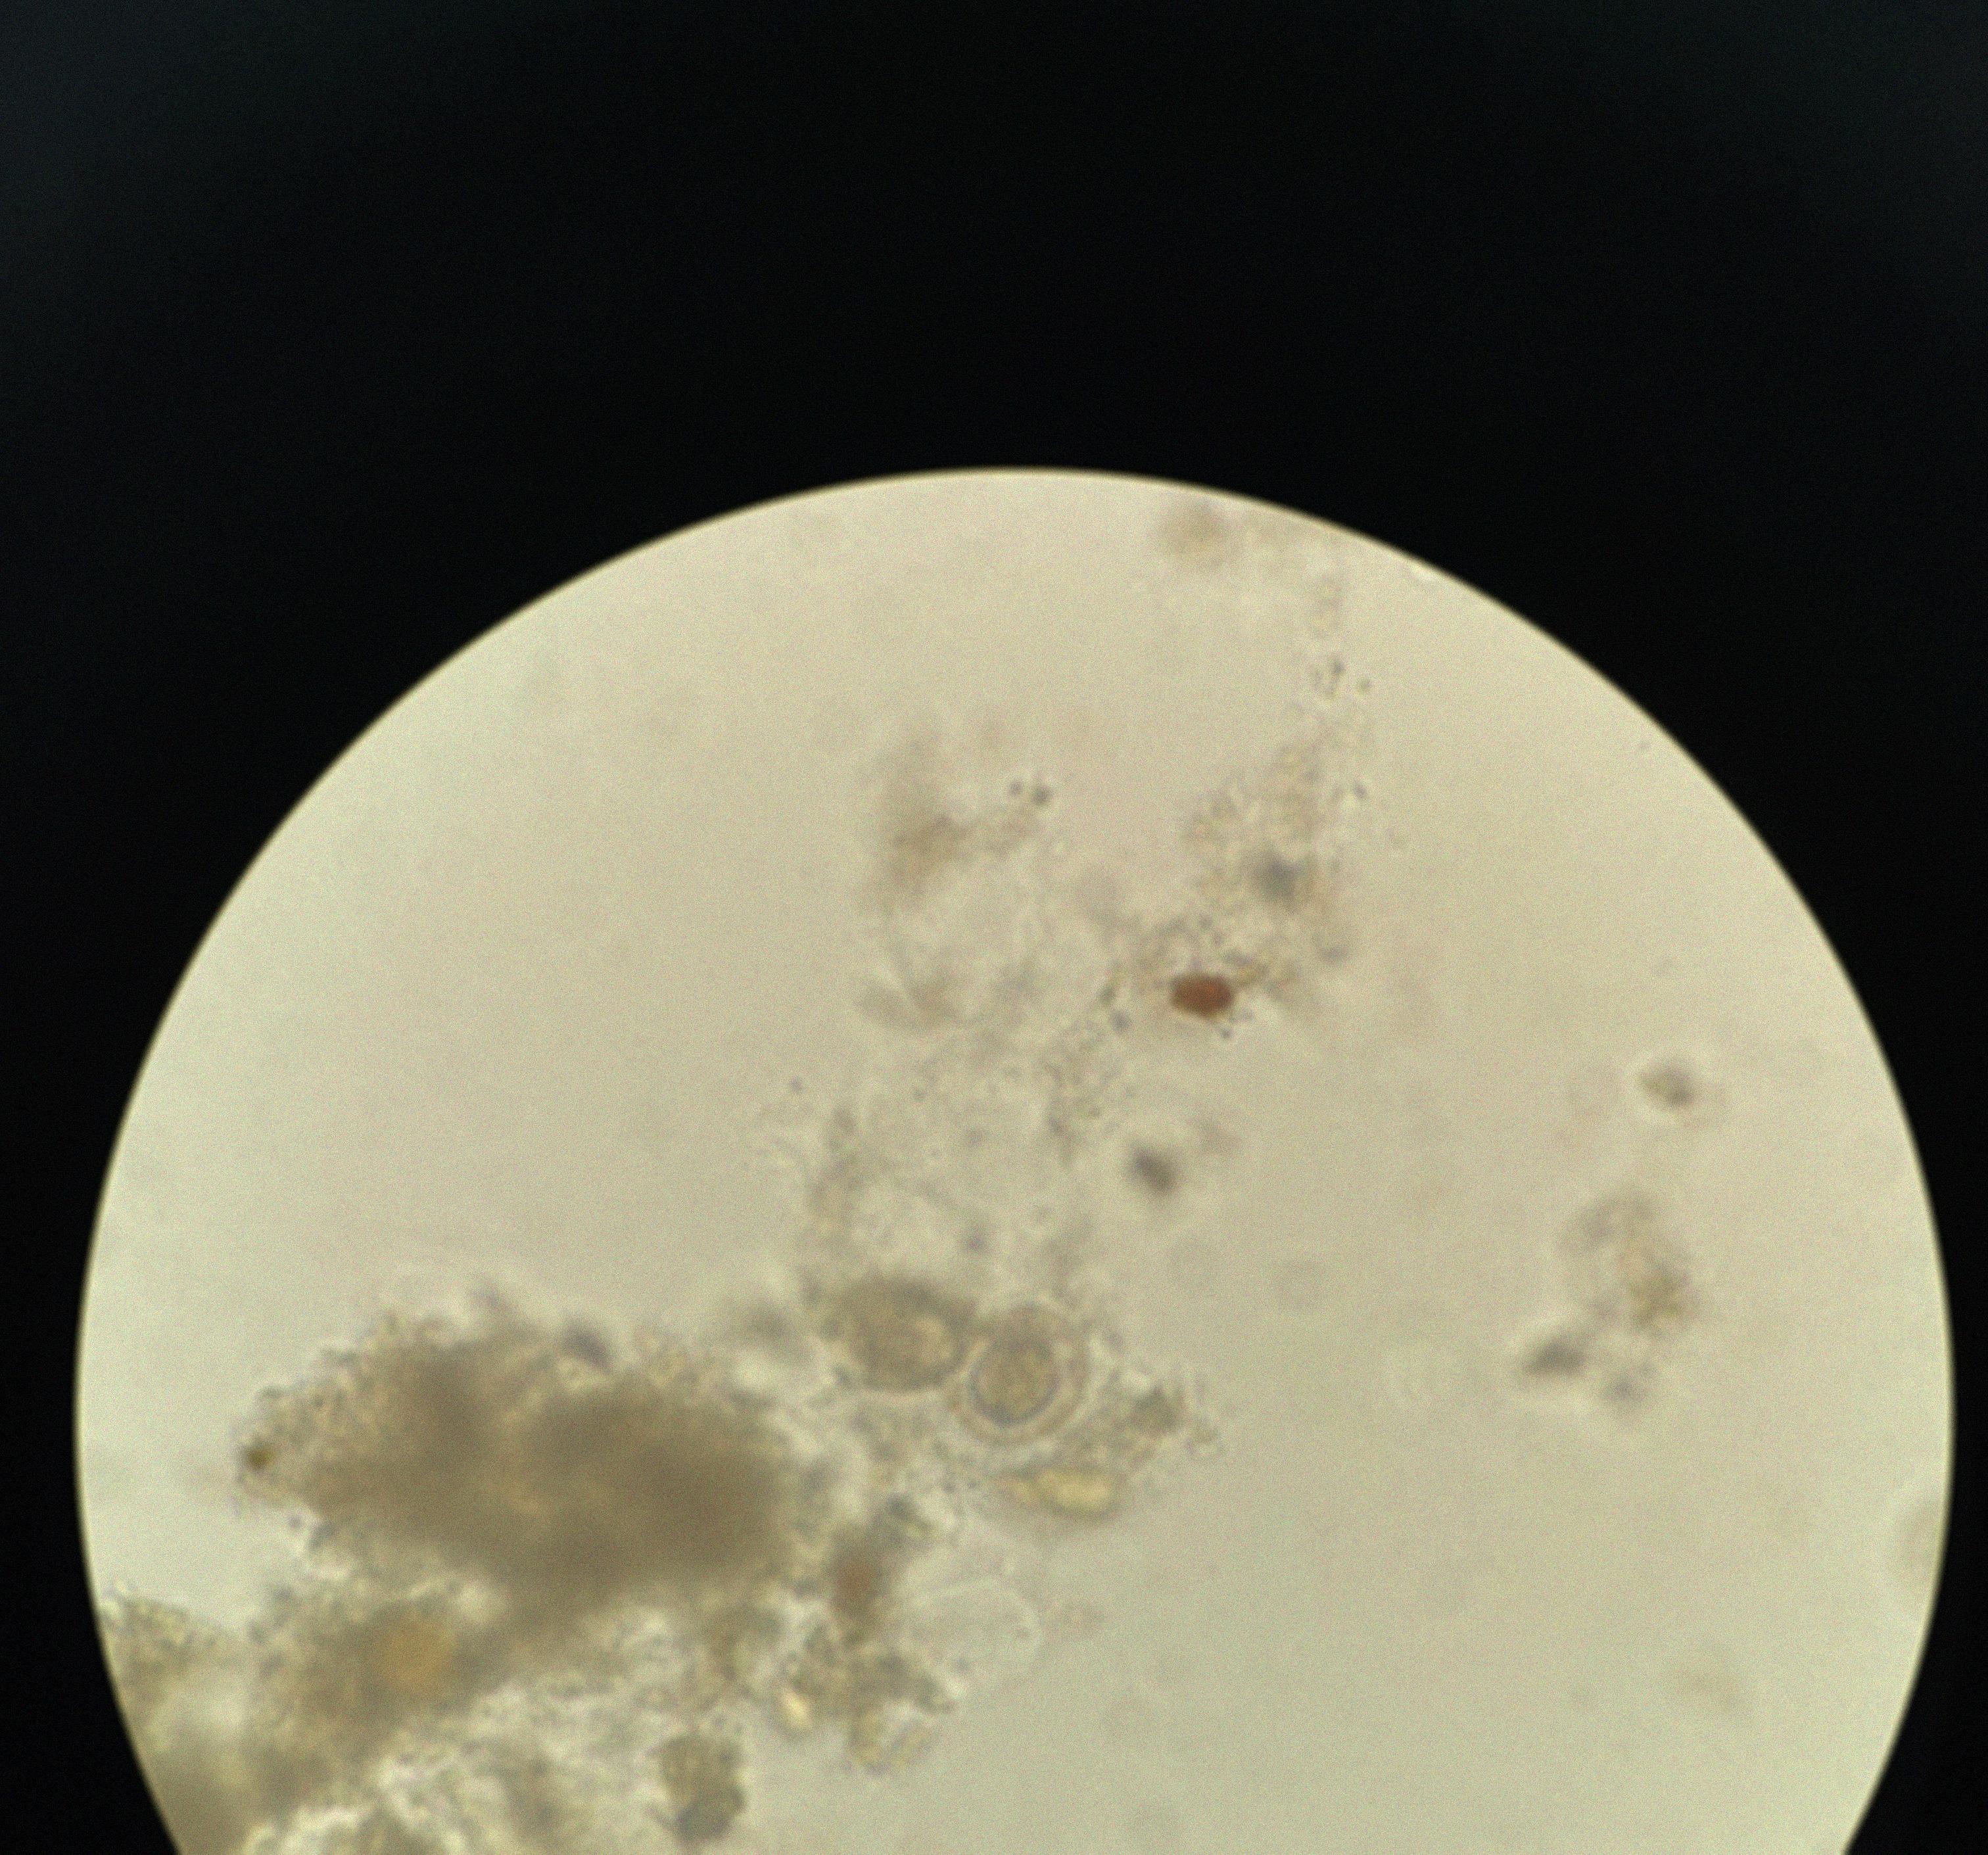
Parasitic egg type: Hymenolepis nana